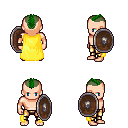
a pixel art fantasy rpg character, male body template, human, light skin, yellow cape, gold greaves, green short mohawk hairstyle, shield, four views (front, back, left, right), 2x2 character sprite sheet, small pixel art, hard edges, no anti-aliasing